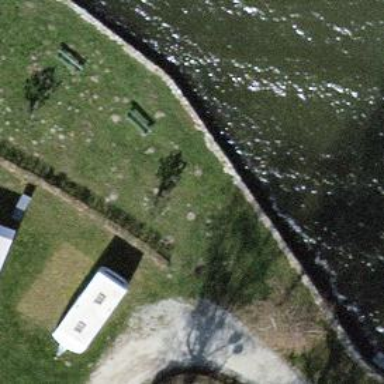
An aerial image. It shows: Brown bench in the vicinity.